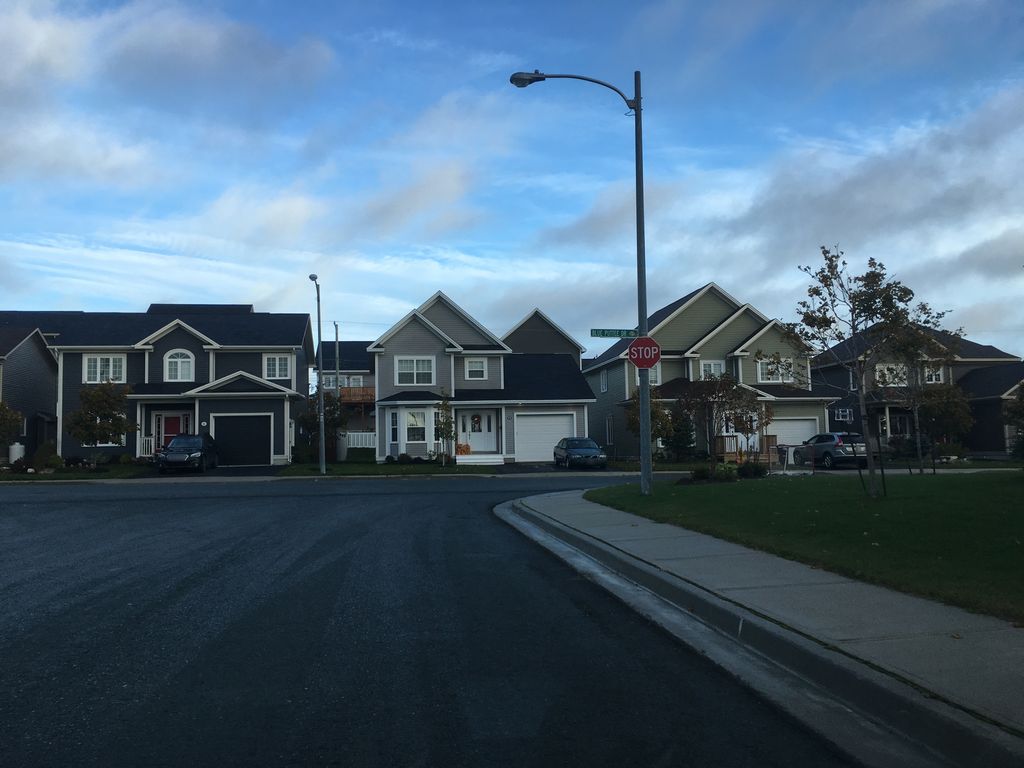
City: st_johns